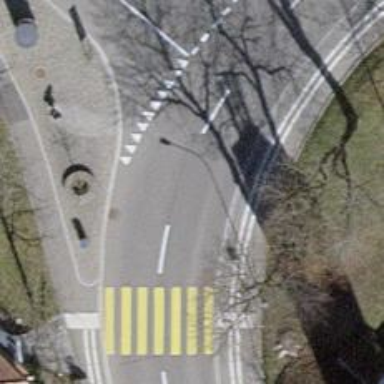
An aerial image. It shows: Tertiary road with asphalt surface featuring traffic calming hump.